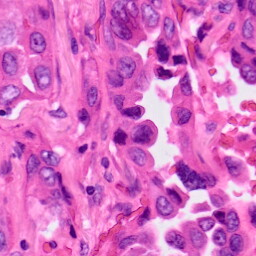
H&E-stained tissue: Lung